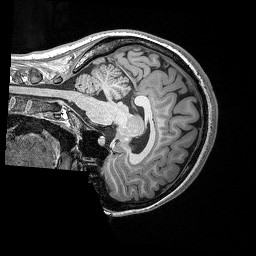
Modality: T1w
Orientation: sagittal
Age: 24
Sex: female